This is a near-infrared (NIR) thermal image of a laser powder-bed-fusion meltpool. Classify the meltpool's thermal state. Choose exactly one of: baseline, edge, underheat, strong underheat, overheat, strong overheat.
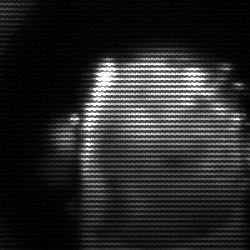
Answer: baseline